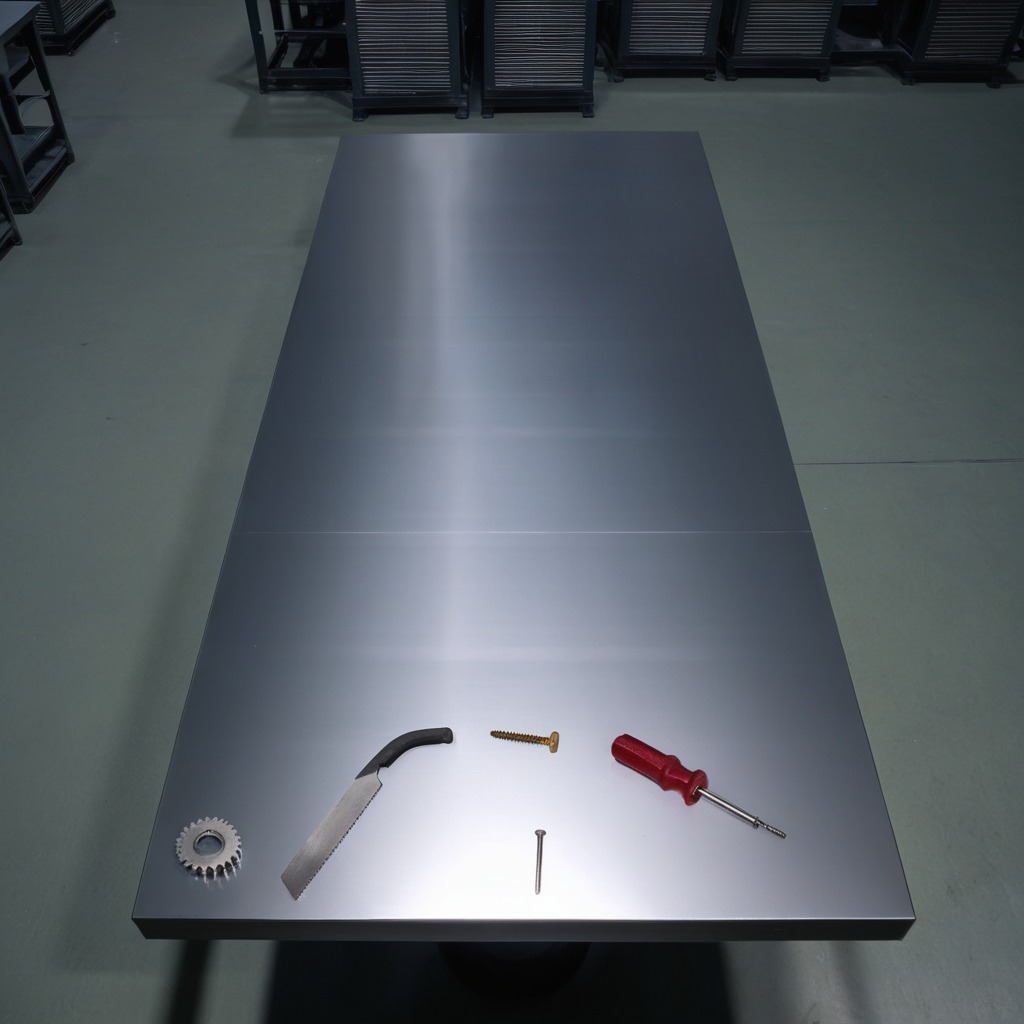
A steel gear with teeth, a metal machine screw, an iron nail, a handheld metal saw, and a screwdriver are lying on the clean empty table in the evening.